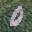
Label: 0